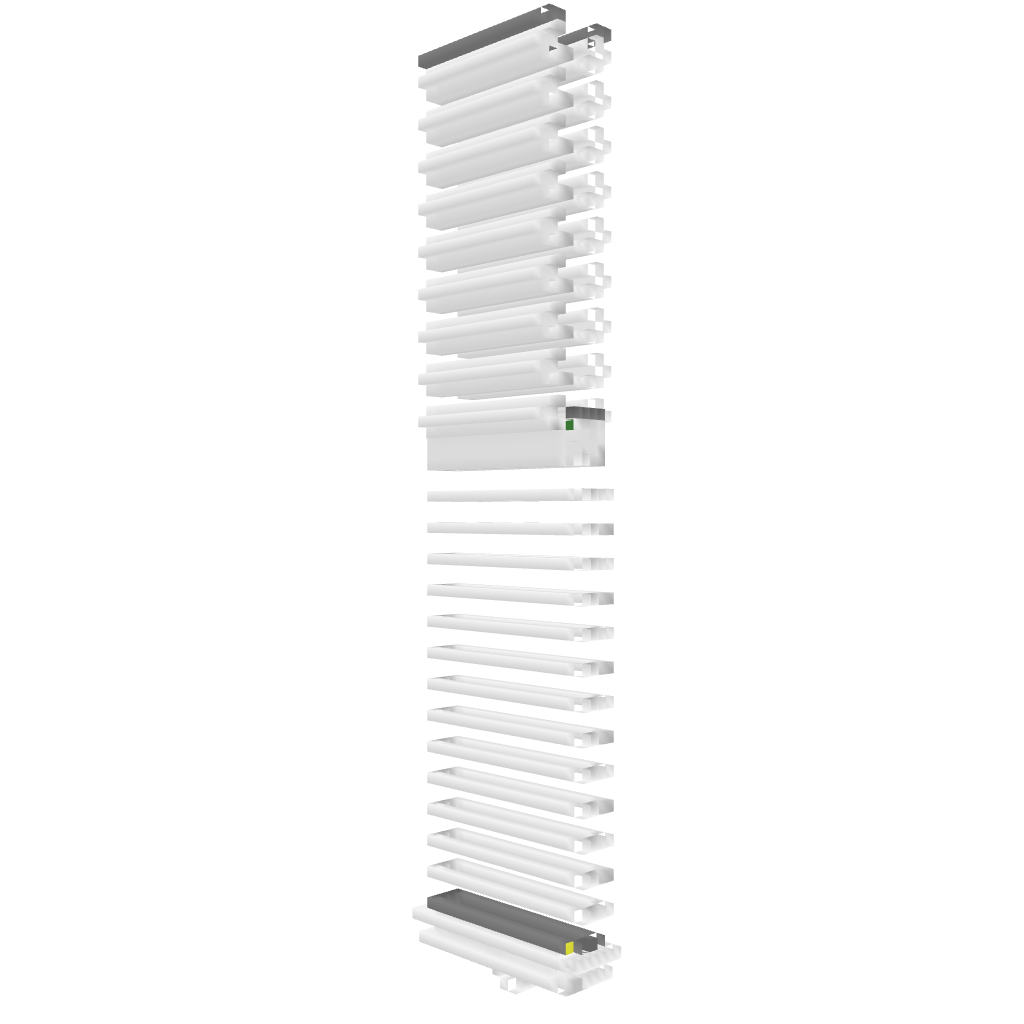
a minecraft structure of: Enderfarm bad low quality